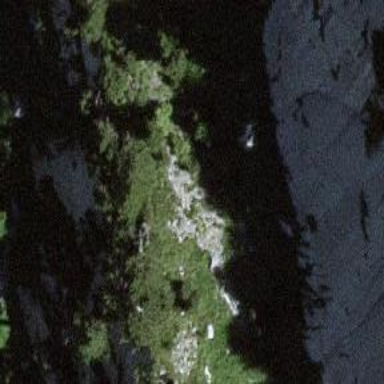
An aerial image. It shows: Cliff in nature.